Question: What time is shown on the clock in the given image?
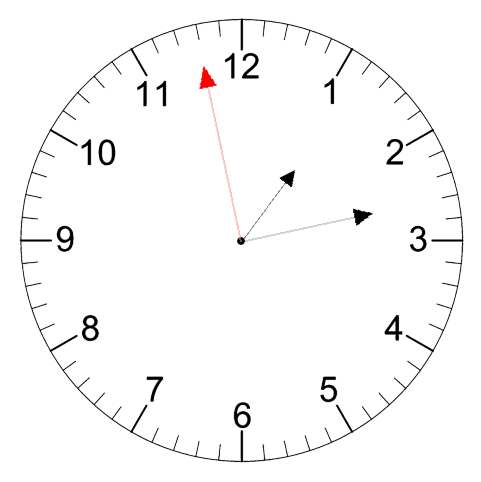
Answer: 01:12:58